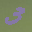
Label: 3